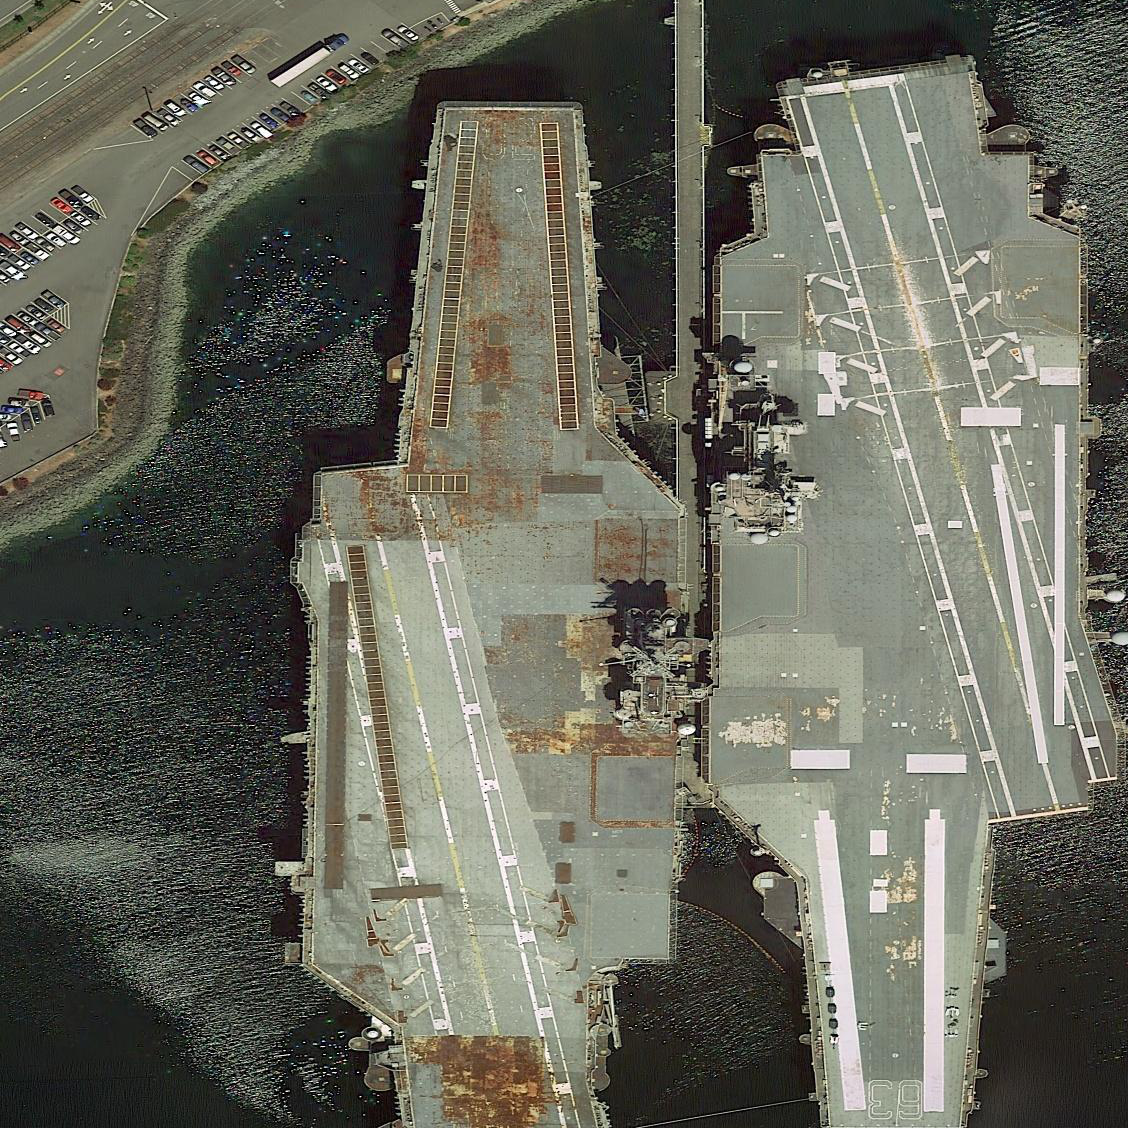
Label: aircraft_carrier